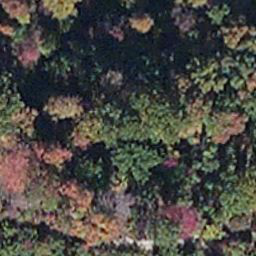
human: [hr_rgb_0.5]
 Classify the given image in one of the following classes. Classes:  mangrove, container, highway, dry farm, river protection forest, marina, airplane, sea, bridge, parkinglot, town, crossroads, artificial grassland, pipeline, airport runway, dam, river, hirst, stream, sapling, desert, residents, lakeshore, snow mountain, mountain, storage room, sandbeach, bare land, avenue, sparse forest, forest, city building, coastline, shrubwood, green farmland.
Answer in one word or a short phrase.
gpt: mangrove